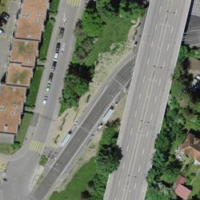
EUNIS habitat code: 57
Species observed at this site:
Chelidonium majus
Cardamine pratensis
Cornus sanguinea
Buxus sempervirens